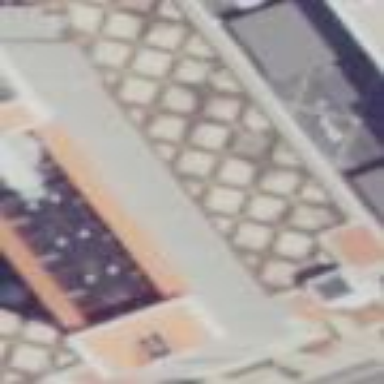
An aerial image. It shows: Hotel building.